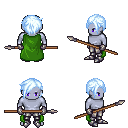
a pixel art fantasy rpg character, male body template, dark elf, purple skin, green cape, metal pants, white cyan pixie cut hairstyle, metal gloves, metal boots, spear, four views (front, back, left, right), 2x2 character sprite sheet, small pixel art, hard edges, no anti-aliasing